Question:
I am using grouped tableview for developing a contact list using database. I have to show the message "No Contacts" on tableview when there is no contact in list. how can I do it?
Share your ideas..
Thanks in Advance
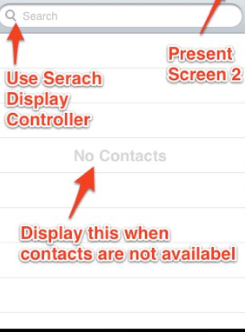
Answer: supposing that you are using an array to store all the contacts then use the following delegate
'''
-(NSInteger)tableView:(UITableView *)tableView numberOfRowsInSection:(NSInteger)section
{
// You can also modify this condition according to a specific section
if([YOUR_ARRAY count] == 0)
{
return 1;
}
else
return [YOUR_ARRAY count];
}
'''
Now adding data to table in following delegate
'''
-(UITableViewCell*)tableView:(UITableView*)tableView cellForRowAtIndexPath:(NSIndexPath *)indexPath
{
// Initialise your cell
if([YOUR_ARRAY count] > 0){
// add your array data to cells
}
if([YOUR_ARRAY count] == 0){
// this means no contacts in array and therfore you have only one cell to display NO CONTACTS
}
return cell;
}
'''